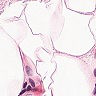
Metastatic tissue present: no